Interaction volume radius: 5 \u00c5
Interaction volume height: 15 \u00c5
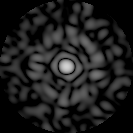
Disorder parameter: 0.8702